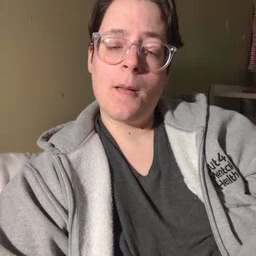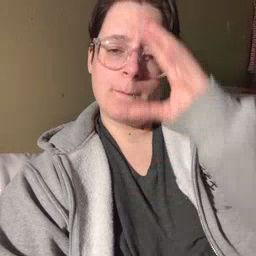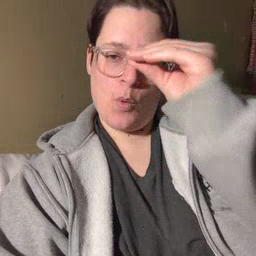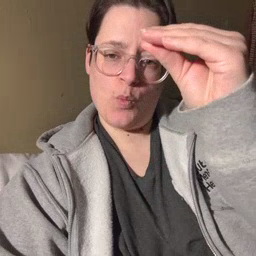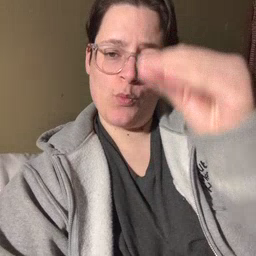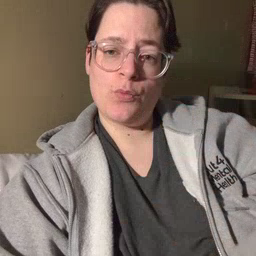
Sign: boy